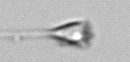
Label: Asterionellopsis_glacialis